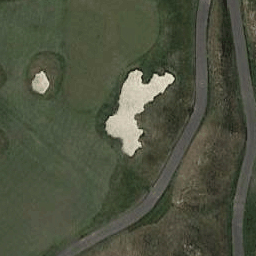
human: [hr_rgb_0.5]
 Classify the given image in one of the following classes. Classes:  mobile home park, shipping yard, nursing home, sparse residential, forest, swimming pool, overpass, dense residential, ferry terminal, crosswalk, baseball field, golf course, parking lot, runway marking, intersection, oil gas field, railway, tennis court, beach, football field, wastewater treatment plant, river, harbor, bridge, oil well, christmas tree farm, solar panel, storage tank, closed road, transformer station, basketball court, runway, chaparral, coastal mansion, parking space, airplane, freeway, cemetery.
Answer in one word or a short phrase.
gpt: golf course